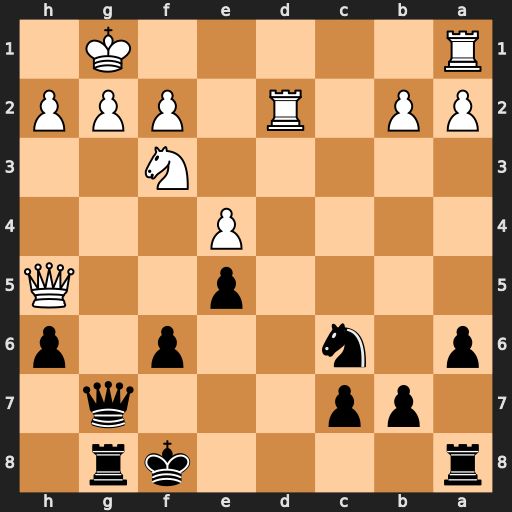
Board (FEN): r4kr1/1pp3q1/p1n2p1p/4p2Q/4P3/5N2/PP1R1PPP/R5K1
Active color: b
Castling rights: -
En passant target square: -
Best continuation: Qxg2#